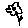
Label: flower